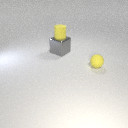
small yellow rubber sphere to the right of large gray metal cube